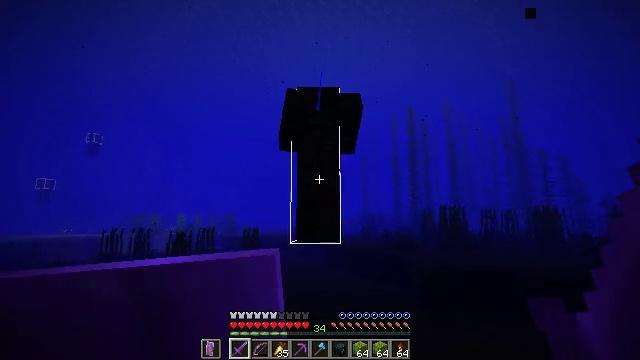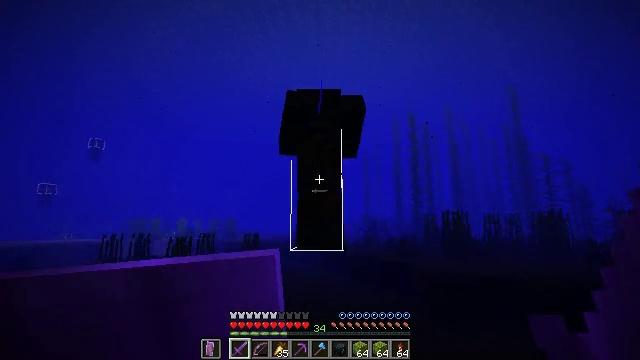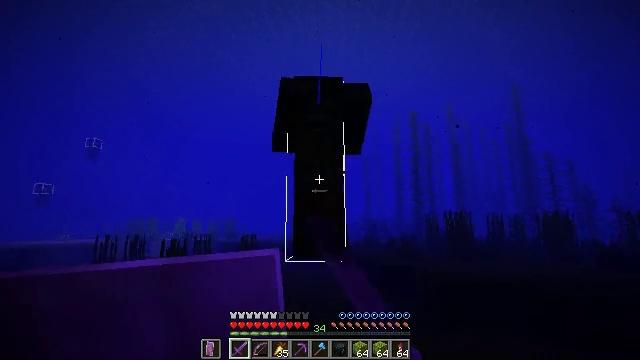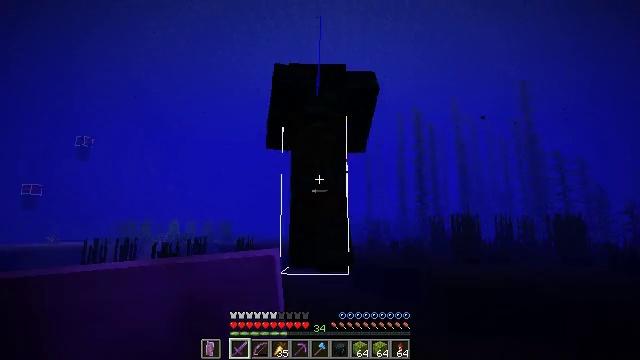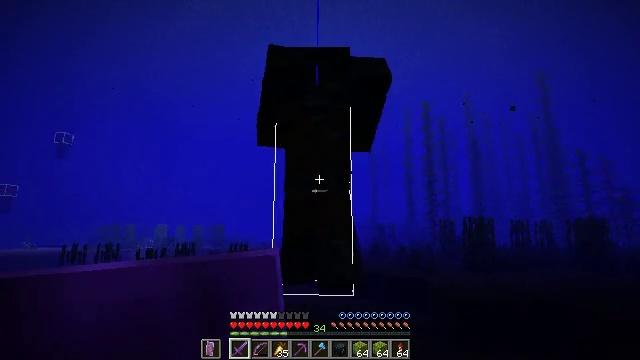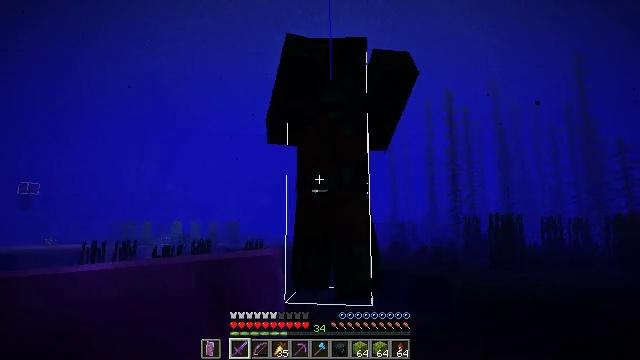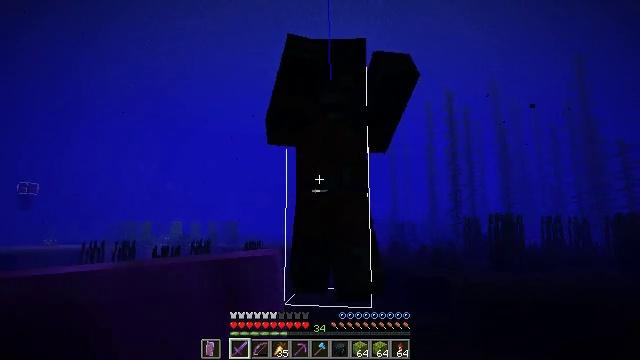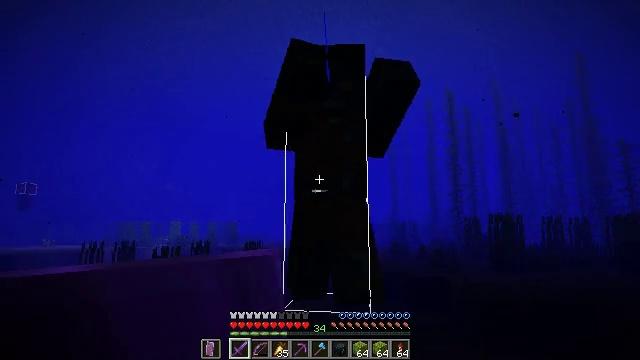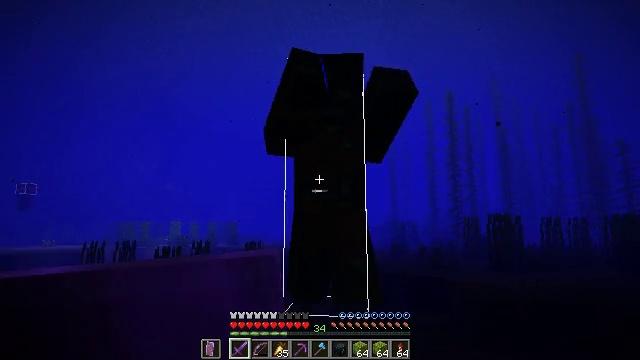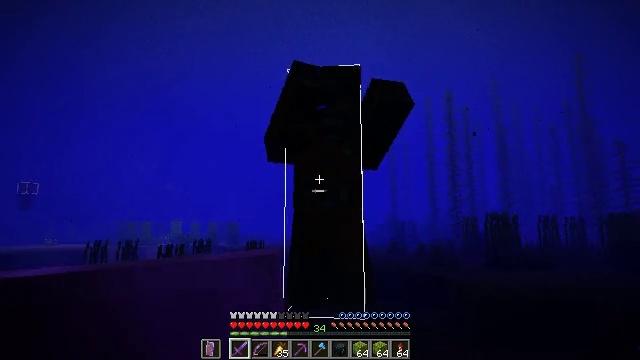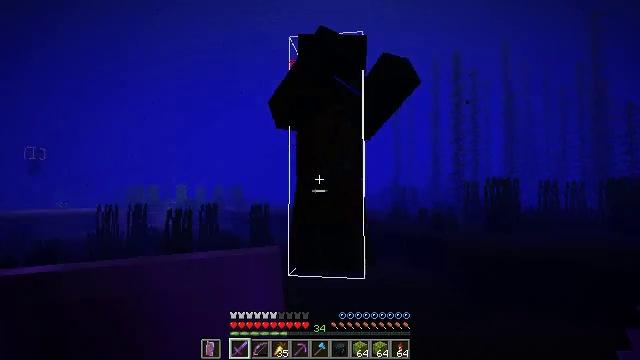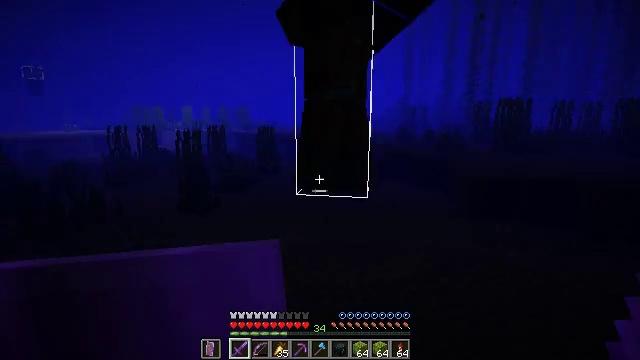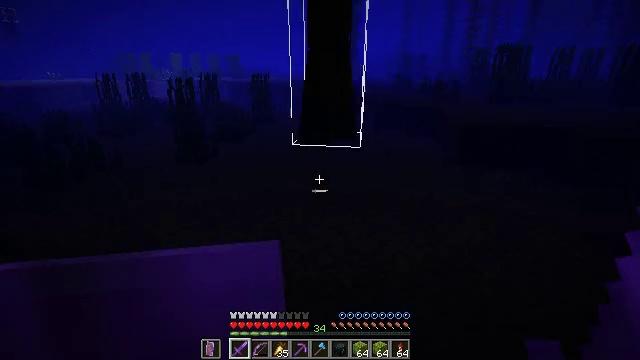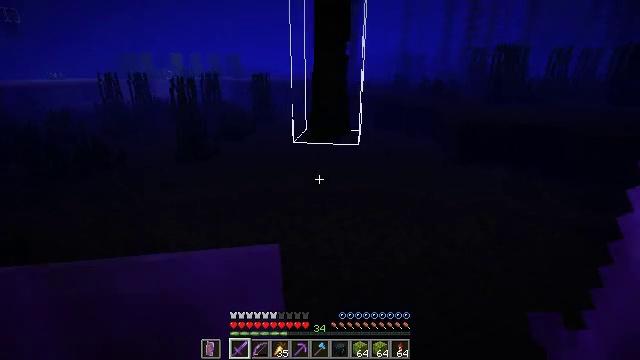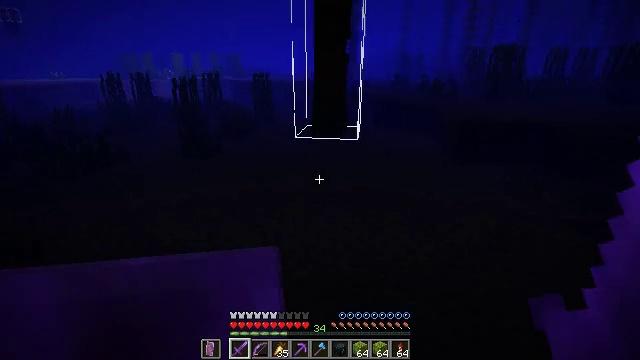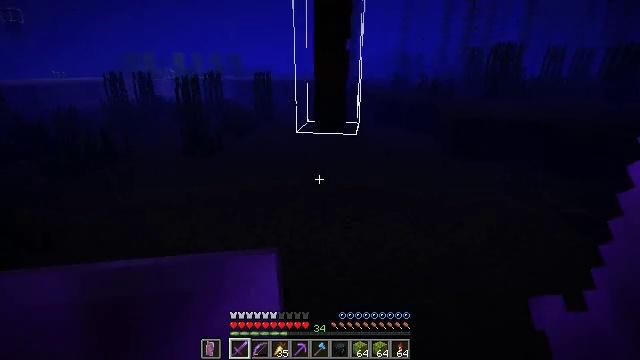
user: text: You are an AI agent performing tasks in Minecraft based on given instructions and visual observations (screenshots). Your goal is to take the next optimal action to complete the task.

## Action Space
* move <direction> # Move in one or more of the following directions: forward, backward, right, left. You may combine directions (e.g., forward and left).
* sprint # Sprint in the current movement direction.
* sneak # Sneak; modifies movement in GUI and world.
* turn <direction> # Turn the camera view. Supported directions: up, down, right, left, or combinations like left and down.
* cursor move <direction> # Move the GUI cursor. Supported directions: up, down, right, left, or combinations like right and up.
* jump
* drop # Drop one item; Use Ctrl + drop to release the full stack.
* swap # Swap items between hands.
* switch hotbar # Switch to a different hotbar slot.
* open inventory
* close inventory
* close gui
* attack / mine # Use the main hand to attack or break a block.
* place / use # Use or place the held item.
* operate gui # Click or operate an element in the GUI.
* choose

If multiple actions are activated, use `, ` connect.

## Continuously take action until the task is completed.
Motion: motion action
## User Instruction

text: Kill a drowned.
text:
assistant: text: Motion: move forward, sprint, turn up, attack / mine
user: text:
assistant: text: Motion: attack / mine
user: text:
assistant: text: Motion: attack / mine
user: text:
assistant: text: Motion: move back, attack / mine
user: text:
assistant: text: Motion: move back, turn left
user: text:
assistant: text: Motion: move back
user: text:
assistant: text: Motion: move back
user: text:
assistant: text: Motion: move back
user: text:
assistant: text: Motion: move back
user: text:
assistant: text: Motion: move back, turn down
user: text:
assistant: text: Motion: move back, turn left and down
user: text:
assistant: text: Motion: move back, turn down
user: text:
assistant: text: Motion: move back
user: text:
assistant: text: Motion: move back
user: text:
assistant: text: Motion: move back
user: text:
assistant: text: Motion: move back
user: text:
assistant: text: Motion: move back
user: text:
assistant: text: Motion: move back, turn right and up
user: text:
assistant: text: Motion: turn right and up
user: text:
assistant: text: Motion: move forward, turn up
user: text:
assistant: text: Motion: move forward
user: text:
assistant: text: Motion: move forward, sprint
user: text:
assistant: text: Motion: move forward, sprint
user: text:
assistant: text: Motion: move forward, sprint, turn up
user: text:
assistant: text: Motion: move forward, sprint, turn up
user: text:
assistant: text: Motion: move forward, sprint, turn up
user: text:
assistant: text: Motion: move forward, sprint, turn up
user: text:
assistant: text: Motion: move forward, sprint, turn up
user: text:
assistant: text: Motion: move forward, sprint, turn up
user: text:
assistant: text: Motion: move forward, sprint, turn up